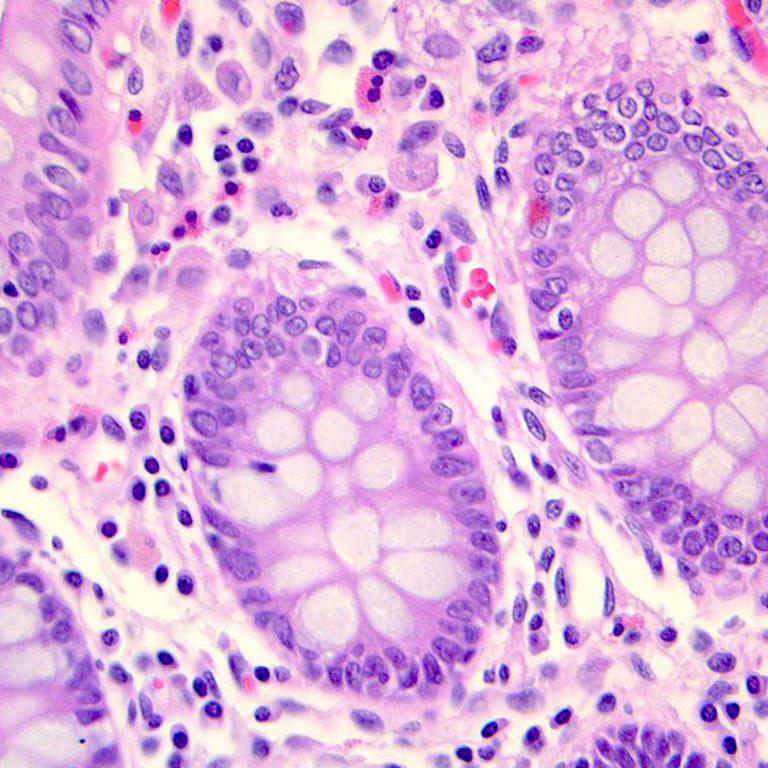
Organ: colon
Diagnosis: benign